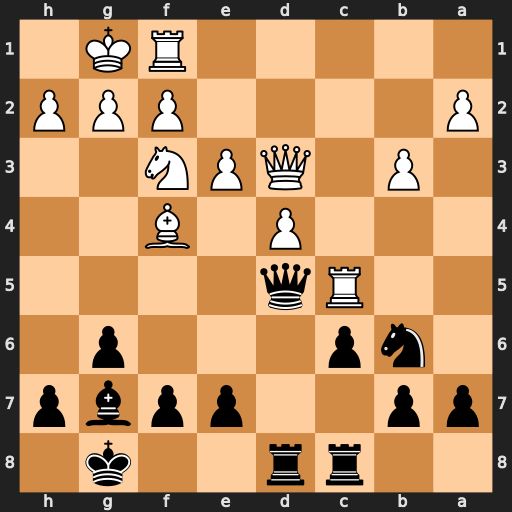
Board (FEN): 2rr2k1/pp2ppbp/1np3p1/2Rq4/3P1B2/1P1QPN2/P4PPP/5RK1
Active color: b
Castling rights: -
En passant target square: -
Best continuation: Qxc5 dxc5 Rxd3